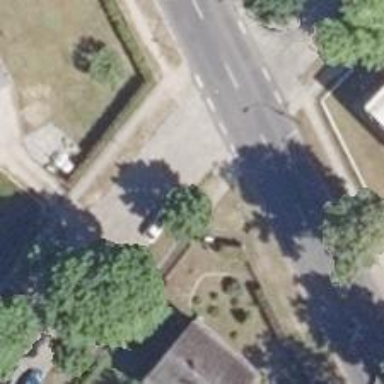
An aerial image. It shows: Road with "give way" sign.